Interaction volume radius: 5 \u00c5
Interaction volume height: 15 \u00c5
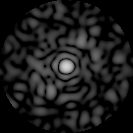
Disorder parameter: 0.8461